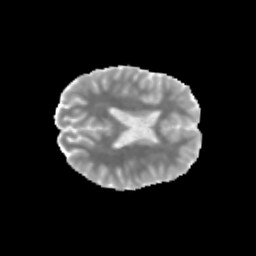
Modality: MD
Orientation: axial
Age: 11
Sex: male
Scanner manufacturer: siemens
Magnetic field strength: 3 T
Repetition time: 3.8 s
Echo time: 0.07 s